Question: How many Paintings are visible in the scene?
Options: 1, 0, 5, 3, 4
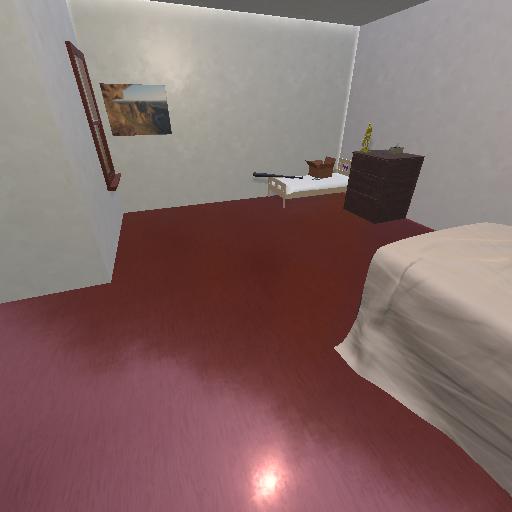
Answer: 1